Question: So now I have successfully added a 'TableViewer' in my 'TitleAreaDialog'.
I am trying to figure out some of layout issues I am having.
Can I control the layout and location of my tableViewer in my Dialog window.
Right now the table is showing up on the right side.
I want it to be centered in my parent Composite.
Can I add the TableViewer to a Parent Layout in the 'createDialogArea' method?
I will be adding more composites to the Dialog and would like to be able to control where they go and how they look.
Also my table shows a half empty column at the end of the table, is there a way to remove that?

Something like:
'''
GridData gridData = new GridData();
gridData.grabExcessHorizontalSpace = true;
gridData.horizontalAlignment = GridData.CENTER;
TableViewer d = createTableViewer(area);
d.setLayoutData(gridData);
'''
This is my createDialogArea code.
'''
protected Control createDialogArea(Composite parent) {
final Composite area = new Composite(parent, SWT.NULL);
final GridLayout gridLayout = new GridLayout();
gridLayout.marginWidth = 15;
gridLayout.marginHeight = 10;
area.setLayout(gridLayout);
TableViewer d = createTableViewer(area);
return area;
}
'''
Here is my tableviewer code
'''
private TableViewer createTableViewer(Composite parent) {
viewer = new TableViewer(parent, SWT.MULTI | SWT.H_SCROLL | SWT.V_SCROLL | SWT.FULL_SELECTION | SWT.BORDER);
createColumns(parent, viewer);
final Table table = viewer.getTable();
table.setHeaderVisible(true);
table.setLinesVisible(true);
viewer.setContentProvider(new ArrayContentProvider());
viewer.setInput(AplotSelectedDataTable.getInstance().getArrayData());
// Layout the viewer
GridData gridData = new GridData(SWT.CENTER);
gridData.verticalAlignment = GridData.FILL;
gridData.horizontalSpan = 2;
gridData.grabExcessHorizontalSpace = true;
gridData.grabExcessVerticalSpace = true;
gridData.horizontalAlignment = GridData.FILL;
viewer.getControl().setLayoutData(gridData);
return viewer;
}
'''
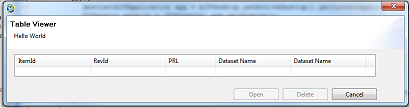
Answer: Here is a small example that should help you with your layout issues:
'''
public class TestClass extends Dialog {
private TableViewer viewer;
protected TestClass(Shell parentShell) {
super(parentShell);
}
protected Control createDialogArea(Composite parent) {
final Composite area = new Composite(parent, SWT.NONE);
final GridLayout gridLayout = new GridLayout(2, true);
gridLayout.marginWidth = 15;
gridLayout.marginHeight = 10;
area.setLayout(gridLayout);
area.setLayoutData(new GridData(SWT.FILL, SWT.FILL, true, true));
createButtons(area);
createTableViewer(area);
return area;
}
private void createButtons(Composite parent)
{
Button button1 = new Button(parent, SWT.PUSH);
button1.setText("Button1");
button1.setLayoutData(new GridData(SWT.CENTER, SWT.FILL, true, true));
Button button2 = new Button(parent, SWT.PUSH);
button2.setText("Button2");
button2.setLayoutData(new GridData(SWT.CENTER, SWT.FILL, true, true));
}
private void createTableViewer(Composite parent) {
viewer = new TableViewer(parent, SWT.MULTI | SWT.H_SCROLL
| SWT.V_SCROLL | SWT.FULL_SELECTION | SWT.BORDER);
createColumns(parent);
final Table table = viewer.getTable();
table.setHeaderVisible(true);
table.setLinesVisible(true);
viewer.setContentProvider(new ArrayContentProvider());
// Layout the viewer
GridData gridData = new GridData(SWT.CENTER, SWT.FILL, true, true);
gridData.horizontalSpan = 2;
table.setLayoutData(gridData);
}
private void createColumns(Composite parent)
{
TableViewerColumn viewerColumn = new TableViewerColumn(viewer, SWT.NONE);
final TableColumn column = viewerColumn.getColumn();
column.setText("Title");
column.setWidth(100);
column.setResizable(true);
column.setMoveable(false);
}
public static void main(String[] args) {
Display display = Display.getDefault();
final Shell shell = new Shell(display);
TestClass test = new TestClass(shell);
test.open();
while (!shell.isDisposed()) {
if (!display.readAndDispatch())
display.sleep();
}
display.dispose();
}
}
'''
It basically creates a small 'Dialog' with 2 buttons at the top and a 'TableViewer' below. This should give you an idea on how to solve your problem.